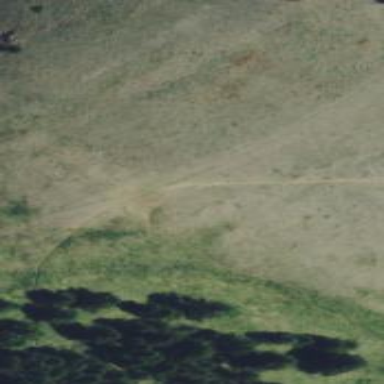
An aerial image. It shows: Path.